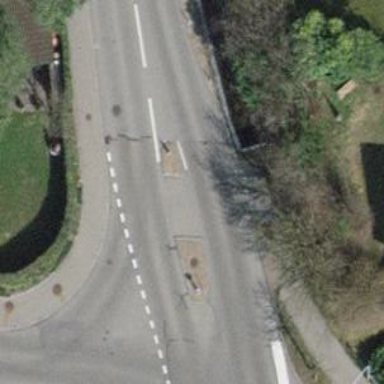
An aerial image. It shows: Unmarked footway crossing with traffic island.